Question: I have the below table (in picture) which is kind of inventory table and shows how many items comes in and how many goes out from stock, and is the foreign key from another table.
I want to select those records that has no from the stock, in other word i want to select those records which are highlighted in green (in the picture).
Thanks.
The Table

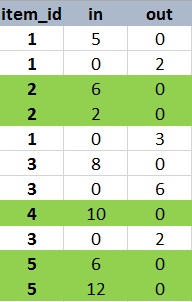
Answer: Try this:
'''
Select * from 'table' where id in (select id from 'table'group by id having sum(out)=0);
'''
for deleting those values use:
'''
delete t1
from 'your_table' as t1
join (select item_id from 'your_table'group by item_id having sum(item_out)=0) t2 on t1.item_id = t2.item_id
'''